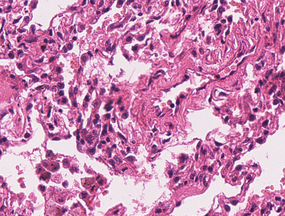
Tumor epithelial tissue: no
Tumor-associated stroma tissue: no
Normal tissue: yes